Question: I need a graph-search algorithm that is enough in our application of robot navigation and I chose Dijkstra's algorithm.
We are given the gridmap which contains free, occupied and unknown cells where the robot is only permitted to pass through the free cells. The user will input the starting position and the goal position. In return, I will retrieve the sequence of free cells leading the robot from starting position to the goal position which corresponds to the path.
Since executing the dijkstra's algorithm from start to goal would give us a reverse path coming from goal to start, I decided to execute the dijkstra's algorithm backwards such that I would retrieve the path from start to goal.
Starting from the goal cell, I would have 8 neighbors whose cost horizontally and vertically is 1 while diagonally would be sqrt(2) only if the cells are reachable (i.e. not out-of-bounds and free cell).
Here are the rules that should be observe in updating the neighboring cells, the current cell can only assume 8 neighboring cells to be reachable (e.g. distance of 1 or 'sqrt(2)') with the following conditions:
1. The neighboring cell is not out of bounds
2. The neighboring cell is unvisited.
3. The neighboring cell is a free cell which can be checked via the 2-D grid map.
Here is my implementation:
'''
#include <opencv2/opencv.hpp>
#include <algorithm>
#include "Timer.h"
/// CONSTANTS
static const int UNKNOWN_CELL = 197;
static const int FREE_CELL = 255;
static const int OCCUPIED_CELL = 0;
/// STRUCTURES for easier management.
struct vertex {
cv::Point2i id_;
cv::Point2i from_;
vertex(cv::Point2i id, cv::Point2i from)
{
id_ = id;
from_ = from;
}
};
/// To be used for finding an element in std::multimap STL.
struct CompareID
{
CompareID(cv::Point2i val) : val_(val) {}
bool operator()(const std::pair<double, vertex> & elem) const {
return val_ == elem.second.id_;
}
private:
cv::Point2i val_;
};
/// Some helper functions for dijkstra's algorithm.
uint8_t get_cell_at(const cv::Mat & image, int x, int y)
{
assert(x < image.rows);
assert(y < image.cols);
return image.data[x * image.cols + y];
}
/// Some helper functions for dijkstra's algorithm.
bool checkIfNotOutOfBounds(cv::Point2i current, int rows, int cols)
{
return (current.x >= 0 && current.y >= 0 &&
current.x < cols && current.y < rows);
}
/// Brief: Finds the shortest possible path from starting position to the goal position
/// Param gridMap: The stage where the tracing of the shortest possible path will be performed.
/// Param start: The starting position in the gridMap. It is assumed that start cell is a free cell.
/// Param goal: The goal position in the gridMap. It is assumed that the goal cell is a free cell.
/// Param path: Returns the sequence of free cells leading to the goal starting from the starting cell.
bool findPathViaDijkstra(const cv::Mat& gridMap, cv::Point2i start, cv::Point2i goal, std::vector<cv::Point2i>& path)
{
// Clear the path just in case
path.clear();
// Create working and visited set.
std::multimap<double,vertex> working, visited;
// Initialize working set. We are going to perform the djikstra's
// backwards in order to get the actual path without reversing the path.
working.insert(std::make_pair(0, vertex(goal, goal)));
// Conditions in continuing
// 1.) Working is empty implies all nodes are visited.
// 2.) If the start is still not found in the working visited set.
// The Dijkstra's algorithm
while(!working.empty() && std::find_if(visited.begin(), visited.end(), CompareID(start)) == visited.end())
{
// Get the top of the STL.
// It is already given that the top of the multimap has the lowest cost.
std::pair<double, vertex> currentPair = *working.begin();
cv::Point2i current = currentPair.second.id_;
visited.insert(currentPair);
working.erase(working.begin());
// Check all arcs
// Only insert the cells into working under these 3 conditions:
// 1. The cell is not in visited cell
// 2. The cell is not out of bounds
// 3. The cell is free
for (int x = current.x-1; x <= current.x+1; x++)
for (int y = current.y-1; y <= current.y+1; y++)
{
if (checkIfNotOutOfBounds(cv::Point2i(x, y), gridMap.rows, gridMap.cols) &&
get_cell_at(gridMap, x, y) == FREE_CELL &&
std::find_if(visited.begin(), visited.end(), CompareID(cv::Point2i(x, y))) == visited.end())
{
vertex newVertex = vertex(cv::Point2i(x,y), current);
double cost = currentPair.first + sqrt(2);
// Cost is 1
if (x == current.x || y == current.y)
cost = currentPair.first + 1;
std::multimap<double, vertex>::iterator it =
std::find_if(working.begin(), working.end(), CompareID(cv::Point2i(x, y)));
if (it == working.end())
working.insert(std::make_pair(cost, newVertex));
else if(cost < (*it).first)
{
working.erase(it);
working.insert(std::make_pair(cost, newVertex));
}
}
}
}
// Now, recover the path.
// Path is valid!
if (std::find_if(visited.begin(), visited.end(), CompareID(start)) != visited.end())
{
std::pair <double, vertex> currentPair = *std::find_if(visited.begin(), visited.end(), CompareID(start));
path.push_back(currentPair.second.id_);
do
{
currentPair = *std::find_if(visited.begin(), visited.end(), CompareID(currentPair.second.from_));
path.push_back(currentPair.second.id_);
} while(currentPair.second.id_.x != goal.x || currentPair.second.id_.y != goal.y);
return true;
}
// Path is invalid!
else
return false;
}
int main()
{
// cv::Mat image = cv::imread("filteredmap1.jpg", CV_LOAD_IMAGE_GRAYSCALE);
cv::Mat image = cv::Mat(100,100,CV_8UC1);
std::vector<cv::Point2i> path;
for (int i = 0; i < image.rows; i++)
for(int j = 0; j < image.cols; j++)
{
image.data[i*image.cols+j] = FREE_CELL;
if (j == image.cols/2 && (i > 3 && i < image.rows - 3))
image.data[i*image.cols+j] = OCCUPIED_CELL;
// if (image.data[i*image.cols+j] > 215)
// image.data[i*image.cols+j] = FREE_CELL;
// else if(image.data[i*image.cols+j] < 100)
// image.data[i*image.cols+j] = OCCUPIED_CELL;
// else
// image.data[i*image.cols+j] = UNKNOWN_CELL;
}
// Start top right
cv::Point2i goal(image.cols-1, 0);
// Goal bottom left
cv::Point2i start(0, image.rows-1);
// Time the algorithm.
Timer timer;
timer.start();
findPathViaDijkstra(image, start, goal, path);
std::cerr << "Time elapsed: " << timer.getElapsedTimeInMilliSec() << " ms";
// Add the path in the image for visualization purpose.
cv::cvtColor(image, image, CV_GRAY2BGRA);
int cn = image.channels();
for (int i = 0; i < path.size(); i++)
{
image.data[path[i].x*cn*image.cols+path[i].y*cn+0] = 0;
image.data[path[i].x*cn*image.cols+path[i].y*cn+1] = 255;
image.data[path[i].x*cn*image.cols+path[i].y*cn+2] = 0;
}
cv::imshow("Map with path", image);
cv::waitKey();
return 0;
}
'''
For the algorithm implementation, I decided to have two sets namely the visited and working set whose each elements contain:
1. The location of itself in the 2D grid map.
2. The accumulated cost
3. Through what cell did it get its accumulated cost (for path recovery)
And here is the result:

The black pixels represent obstacles, the white pixels represent free space and the green line represents the path computed.
On this implementation, I would only search within the current working set for the minimum value and DO NOT need to scan throughout the cost matrix (where initially, the initially cost of all cells are set to infinity and the starting point 0). Maintaining a separate vector of the working set I think promises a better code performance because all the cells that have cost of infinity is surely to be not included in the working set but only those cells that have been touched.
I also took advantage of the STL which C++ provides. I decided to use the std::multimap since it can store duplicating keys (which is the cost) and it sorts the lists automatically. However, I was forced to use std::find_if() to find the id (which is the row,col of the current cell in the set) in the visited set to check if the current cell is on it which promises linear complexity. I really think this is the bottleneck of the Dijkstra's algorithm.
I am well aware that A* algorithm is much faster than Dijkstra's algorithm but what I wanted to ask is my implementation of Dijkstra's algorithm optimal? Even if I implemented A* algorithm using my current implementation in Dijkstra's which is I believe suboptimal, then consequently A* algorithm will also be suboptimal.
What improvement can I perform? What STL is the most appropriate for this algorithm? Particularly, how do I improve the bottleneck?
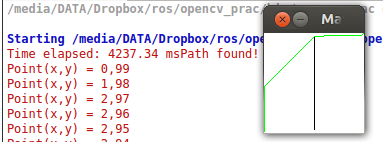
Answer: You're using a 'std::multimap' for 'working' and 'visited'. That's not great.
The first thing you should do is change 'visited' into a per-vertex flag so you can do your 'find_if' in constant time instead of linear times and also so that operations on the list of visited vertices take constant instead of logarithmic time. You know what all the vertices are and you can map them to small integers trivially, so you can use either a 'std::vector' or a 'std::bitset'.
The second thing you should do is turn 'working' into a priority queue, rather than a balanced binary tree structure, so that operations are a (largish) constant factor faster. 'std::priority_queue' is a barebones binary heap. A higher-radix heap---say quaternary for concreteness---will probably be faster on modern computers due to its reduced depth. Andrew Goldberg suggests some bucket-based data structures; I can dig up references for you if you get to that stage. (They're not too complicated.)
Once you've taken care of these two things, you might look at A* or meet-in-the-middle tricks to speed things up even more.